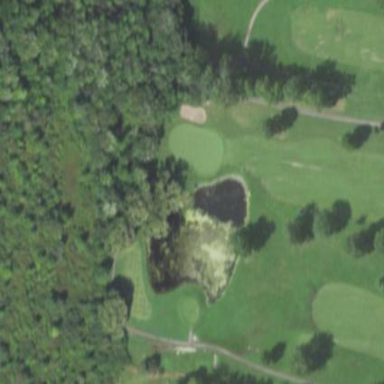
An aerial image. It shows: Water hazard on golf course. The hazard is natural water feature.